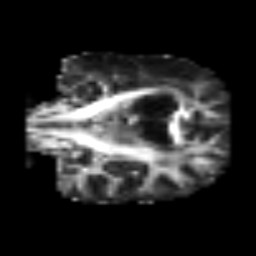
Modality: FA
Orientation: coronal
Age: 67
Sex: male
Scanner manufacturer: siemens
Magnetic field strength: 3 T
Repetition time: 3.2 s
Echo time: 0.081 s